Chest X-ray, AP view. Patient: 51 years old, sex F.
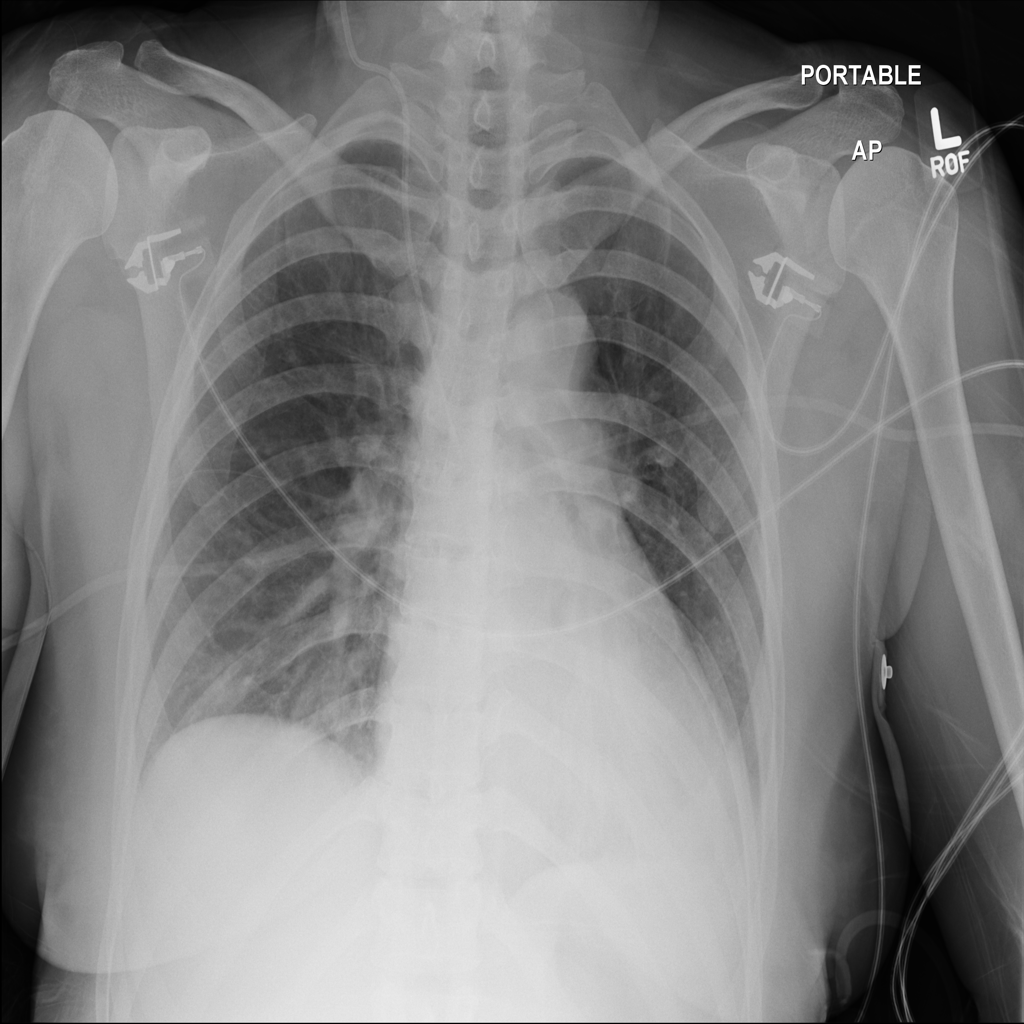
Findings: Cardiomegaly, Effusion